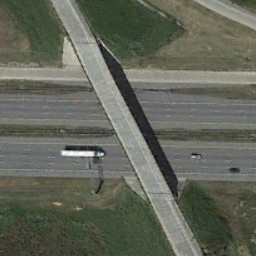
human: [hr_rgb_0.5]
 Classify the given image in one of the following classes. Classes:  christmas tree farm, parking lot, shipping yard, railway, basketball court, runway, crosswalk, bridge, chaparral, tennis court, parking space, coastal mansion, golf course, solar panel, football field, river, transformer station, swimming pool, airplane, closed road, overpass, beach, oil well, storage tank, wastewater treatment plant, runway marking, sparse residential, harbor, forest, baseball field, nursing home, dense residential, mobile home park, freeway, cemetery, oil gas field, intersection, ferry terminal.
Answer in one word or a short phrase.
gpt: overpass